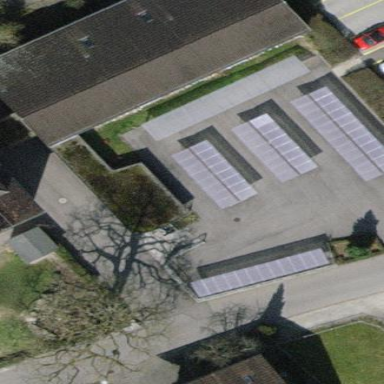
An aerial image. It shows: View of roof of building.